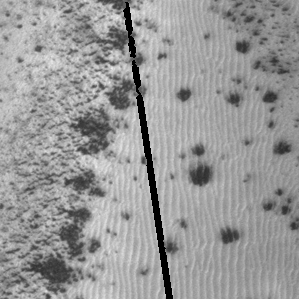
Label: frost